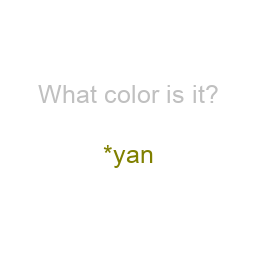
Color: olive
Color name shown: cyan
Background color: white
Question text color: silver